Field crop: maize
Growth stage: 2
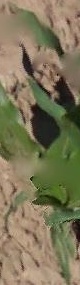
Species: maize